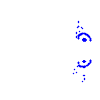
Particle: proton